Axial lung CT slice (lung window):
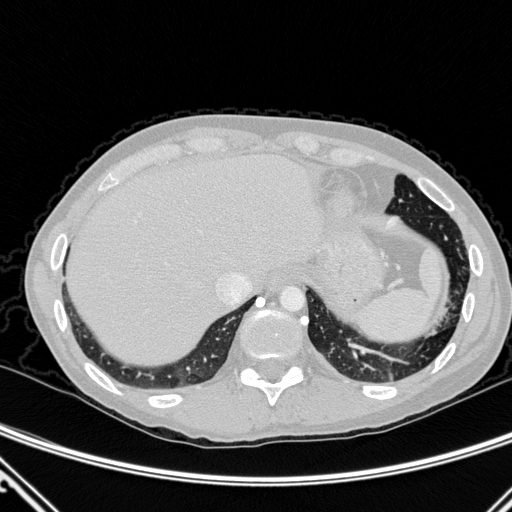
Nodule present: yes
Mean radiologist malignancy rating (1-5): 3.5